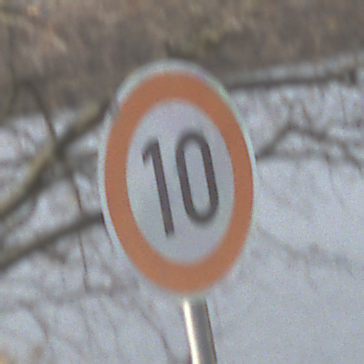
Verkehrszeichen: Geschwindigkeit10
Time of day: MorningAfternoon
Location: Outdoor (Nature)
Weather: PartlyCloudy
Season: NotSpecified
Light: Natural